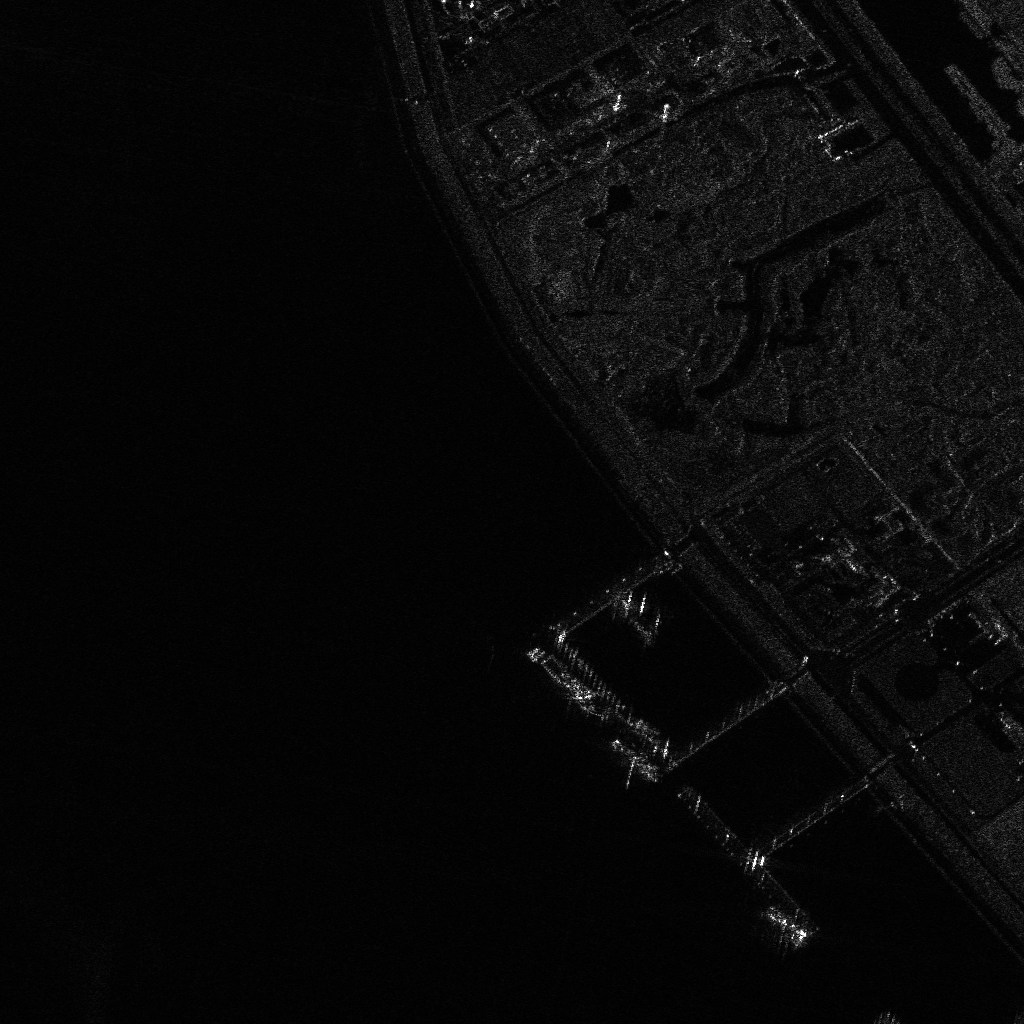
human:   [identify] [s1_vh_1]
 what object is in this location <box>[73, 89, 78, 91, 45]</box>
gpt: <ref>1 medium container at the bottom right</ref>